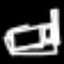
Label: bed